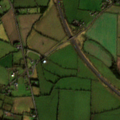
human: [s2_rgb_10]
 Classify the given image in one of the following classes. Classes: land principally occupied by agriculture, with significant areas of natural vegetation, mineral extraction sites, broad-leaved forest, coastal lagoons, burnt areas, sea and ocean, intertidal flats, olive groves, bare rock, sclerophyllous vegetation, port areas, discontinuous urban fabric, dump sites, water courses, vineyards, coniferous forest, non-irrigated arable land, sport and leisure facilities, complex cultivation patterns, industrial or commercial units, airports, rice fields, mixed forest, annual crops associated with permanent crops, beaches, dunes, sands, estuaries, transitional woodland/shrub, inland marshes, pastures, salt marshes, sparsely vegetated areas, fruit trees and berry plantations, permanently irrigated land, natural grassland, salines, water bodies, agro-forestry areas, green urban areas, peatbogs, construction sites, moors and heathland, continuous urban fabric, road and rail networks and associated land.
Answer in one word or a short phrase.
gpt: non-irrigated arable land, pastures